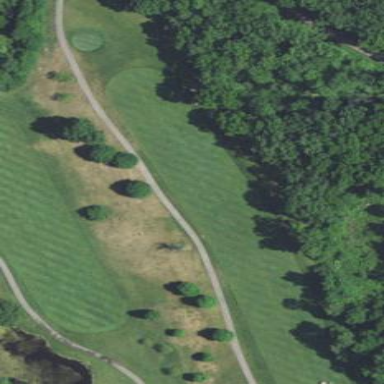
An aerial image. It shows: Rough area on grassy golf course.